RGB frame:
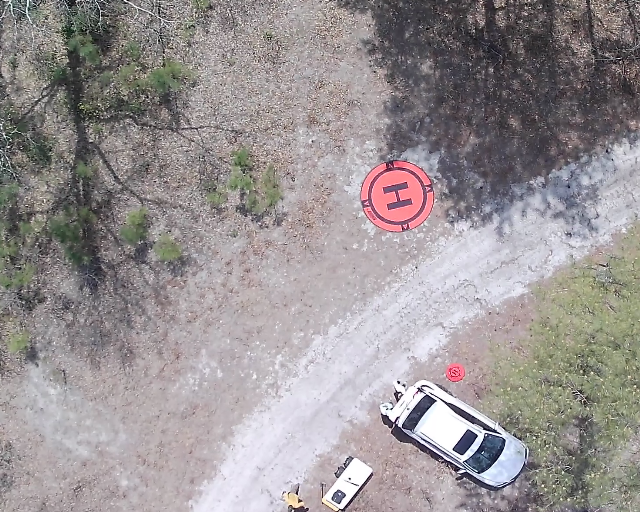
Thermal frame:
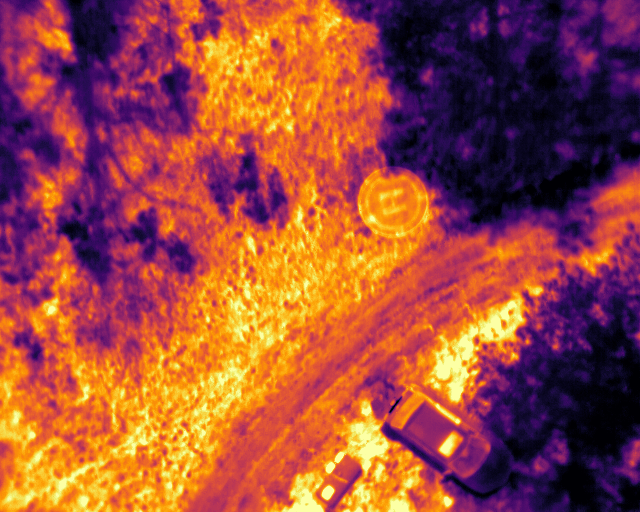
Captured: 2026-02-26 02:33:15
Pixels at or above 80 °C: 0 (fraction of frame: 0)